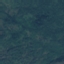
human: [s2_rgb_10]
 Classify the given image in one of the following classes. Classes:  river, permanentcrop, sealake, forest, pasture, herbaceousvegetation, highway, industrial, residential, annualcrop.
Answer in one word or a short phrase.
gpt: Forest